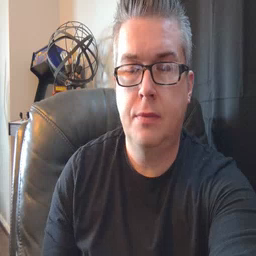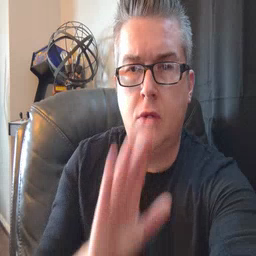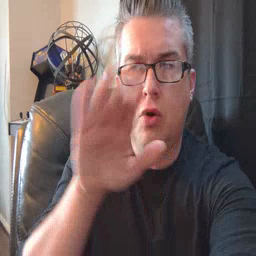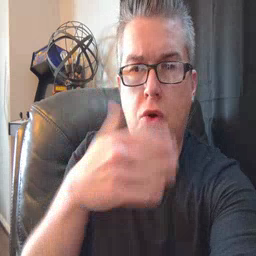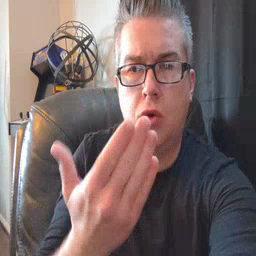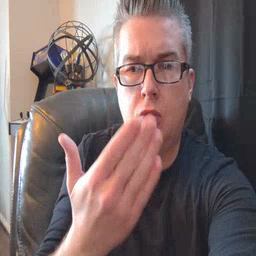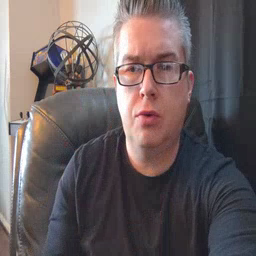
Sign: all